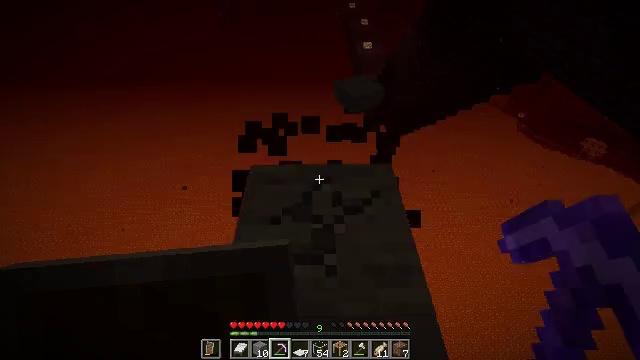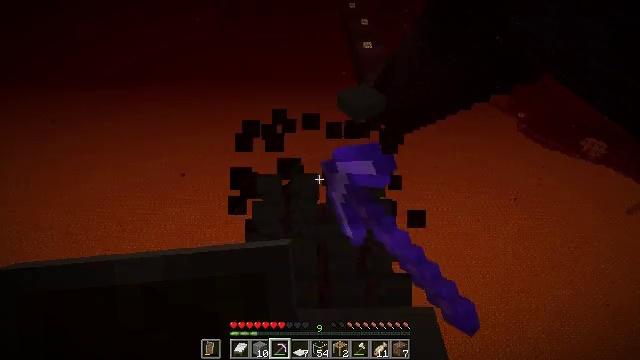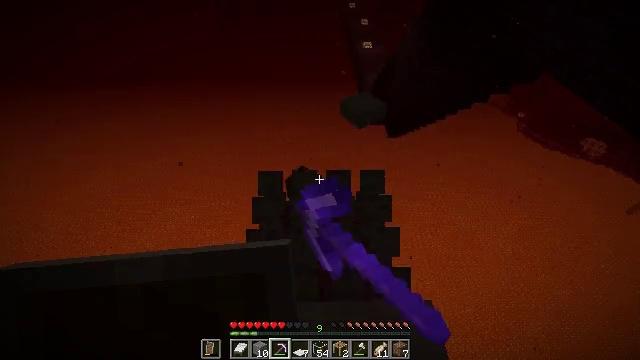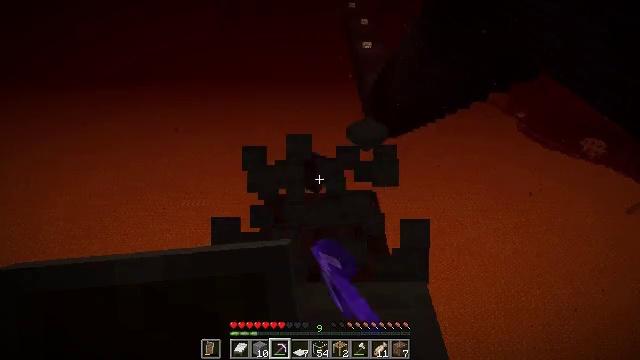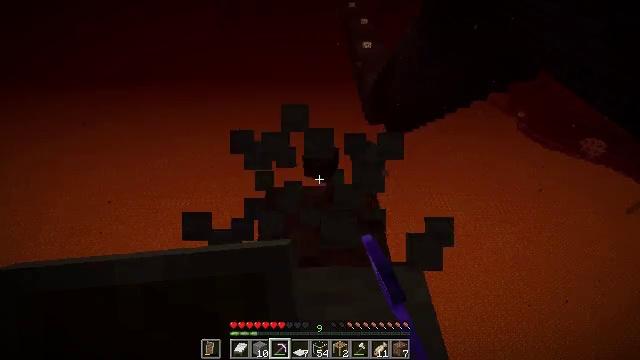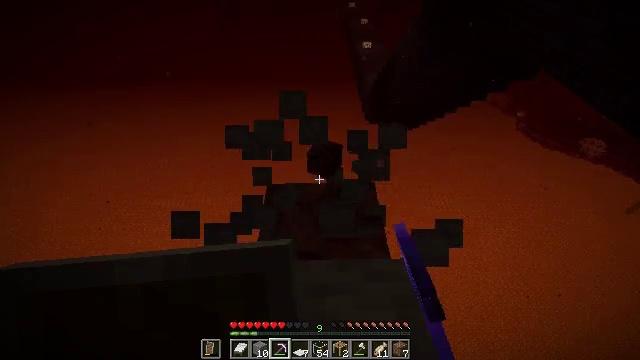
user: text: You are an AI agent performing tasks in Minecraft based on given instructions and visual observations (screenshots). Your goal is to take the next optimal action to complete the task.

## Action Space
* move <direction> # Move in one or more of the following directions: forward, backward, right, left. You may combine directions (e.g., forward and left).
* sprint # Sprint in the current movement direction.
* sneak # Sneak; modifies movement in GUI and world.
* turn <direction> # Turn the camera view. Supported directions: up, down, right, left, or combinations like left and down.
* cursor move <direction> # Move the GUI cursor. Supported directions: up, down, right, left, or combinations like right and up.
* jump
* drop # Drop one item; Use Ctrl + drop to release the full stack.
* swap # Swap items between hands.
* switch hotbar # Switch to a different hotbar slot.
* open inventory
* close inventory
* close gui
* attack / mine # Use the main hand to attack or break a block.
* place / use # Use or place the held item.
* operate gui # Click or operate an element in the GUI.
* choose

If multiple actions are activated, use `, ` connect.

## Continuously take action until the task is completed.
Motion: motion action
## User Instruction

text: Mine the stone slab block.
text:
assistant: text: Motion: move back, sneak, attack / mine
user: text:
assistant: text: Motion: move back, sneak, attack / mine
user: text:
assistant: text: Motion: move back, sneak, attack / mine
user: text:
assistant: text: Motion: move back, sneak, attack / mine
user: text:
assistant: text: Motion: move back, sneak, attack / mine
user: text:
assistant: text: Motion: sneak, attack / mine